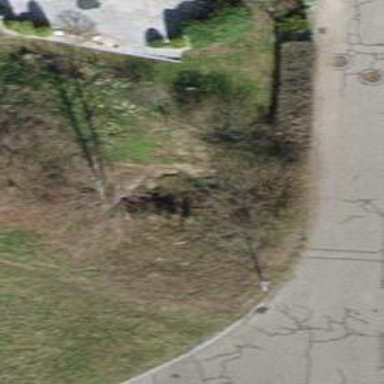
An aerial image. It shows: Culvert tunnel.